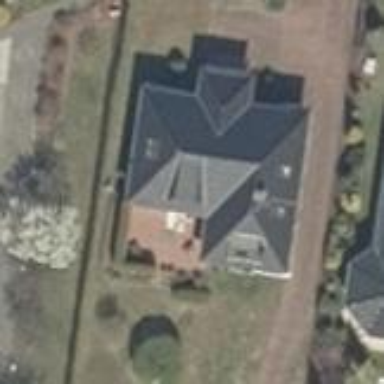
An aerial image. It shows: Detached building with hipped roof.